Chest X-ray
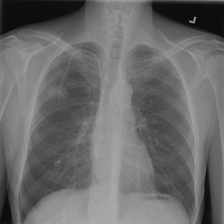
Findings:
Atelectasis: negative
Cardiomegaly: negative
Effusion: negative
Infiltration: negative
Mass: negative
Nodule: negative
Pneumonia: negative
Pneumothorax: negative
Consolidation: negative
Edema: negative
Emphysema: negative
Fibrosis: negative
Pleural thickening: negative
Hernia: negative